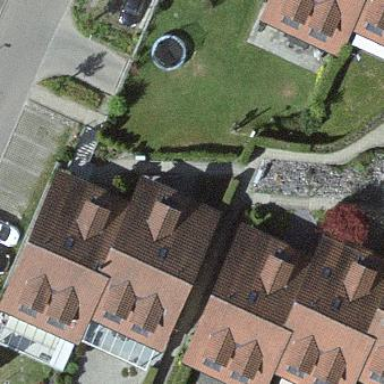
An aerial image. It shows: House with gabled roof oriented across.